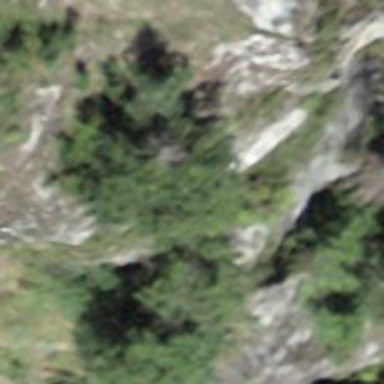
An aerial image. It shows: Natural cliff.